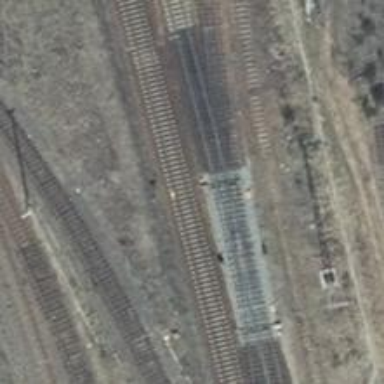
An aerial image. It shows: Railway signal.